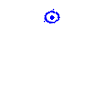
Particle: proton